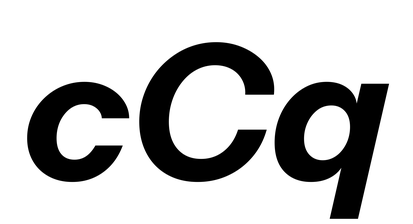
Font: InstrumentSans-Italic_Bold_Italic